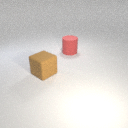
large brown rubber cube in front of large red rubber cylinder